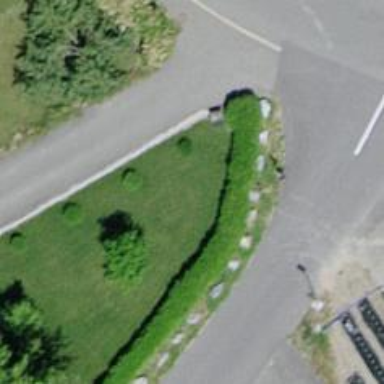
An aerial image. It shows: Hedge acting as barrier.